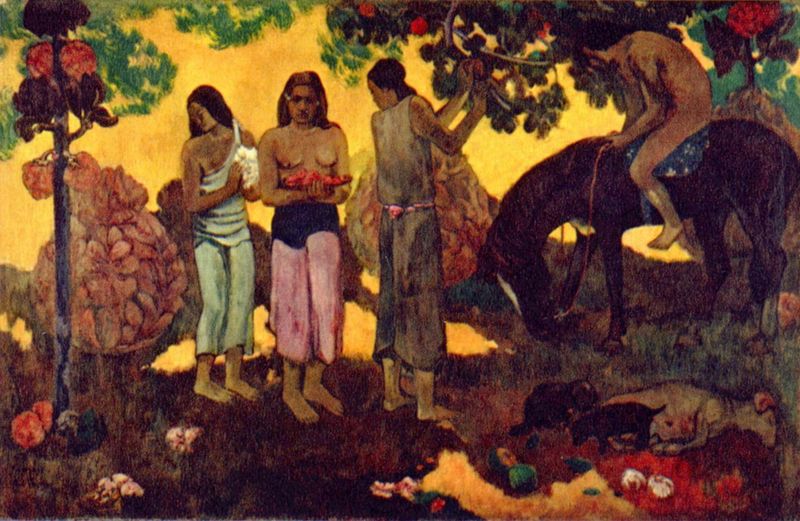
Titel: Rupe Rupe (Obsternte)
Künstler: Paul Gauguin
Standort: Moskva
Institution: The Pushkin State Museum of Fine Arts
Schlagwörter: akt, baum, blau, gemälde, himmel, kopf, lendenschurz, mann, nackt, schatten, bäume, frauen, gelb, grün, impressionismus, landschaft, menschen, blume, blumen, braun, brust, bunt, damen, frau, schwarz, türkis, blüten, hund, hunde, obst, rot, tier, tiere, wiese, expressionismus, malerei, rock, symbolismus, kleidung, schale, tod, tot, tragen, öl, natur, stamm, strauch, boden, insel, haare, pflanzen, rosa, wald, pferd, reiter, frucht, früchte, rappe, reiten, reiterin, sattel, pflücken, brüste, füße, liegen, röcke, ernte, sammeln, farben, nabis, farbe, naiv, essen, halbnackt, nackte, junge, exotik, exotisch, gauguin, katze, südsee, lamm, schaf, heiss, paul, barfuß, beten, gaugin, toga, urwald, opfer, rappen, katzen, banane, inseln, affen, paul gauguin, dschungel, indianer, paul gaugin, tahiti, säugen, welpen, guache, hündin, ursprung, eingeborene, schlafende tiere, schlaraffenland, nani, indianerinnen